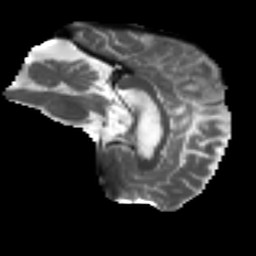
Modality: T2w
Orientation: sagittal
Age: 63
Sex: male
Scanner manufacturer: ge
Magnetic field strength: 3 T
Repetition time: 7.8 s
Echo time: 0.0611 s